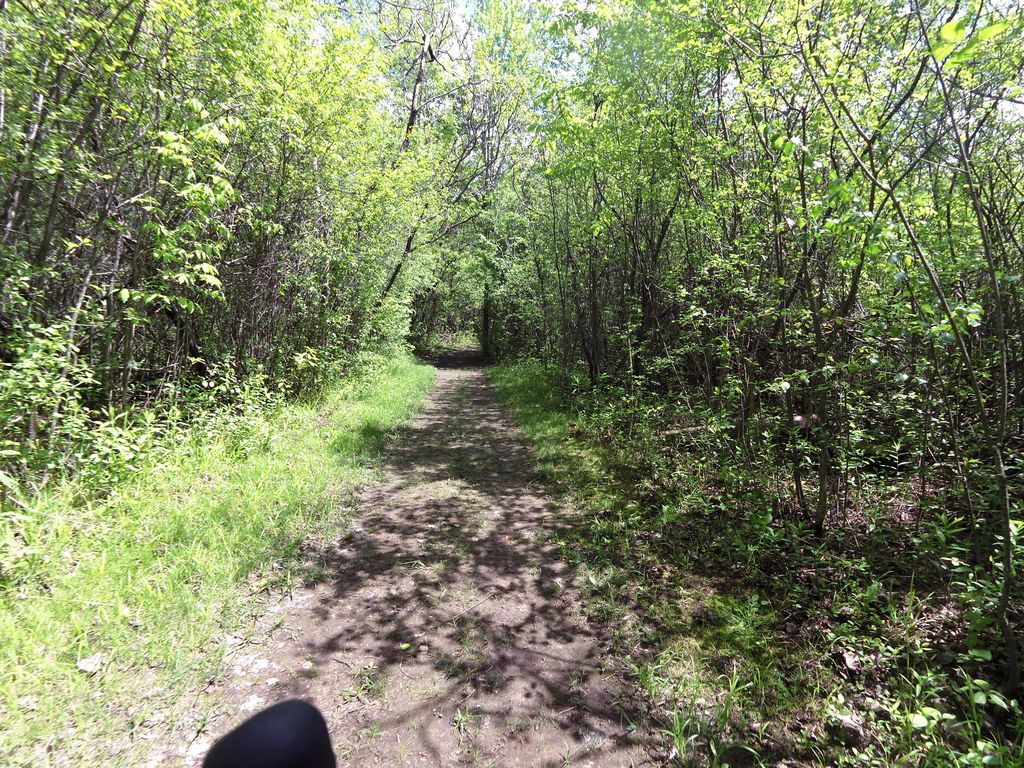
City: ottawa-gatineau